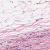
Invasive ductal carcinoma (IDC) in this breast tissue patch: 1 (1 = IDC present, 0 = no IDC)